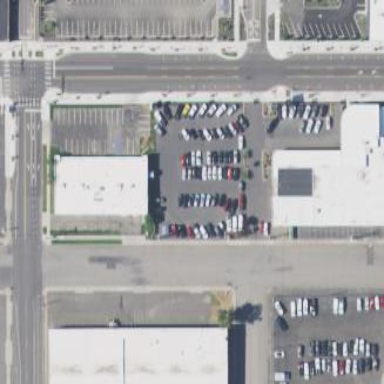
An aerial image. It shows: Shop that sells cars.